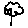
Label: flower